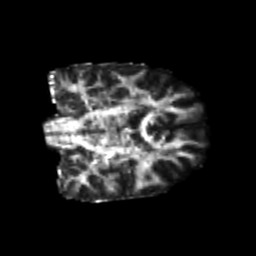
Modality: FA
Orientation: coronal
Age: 23
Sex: female
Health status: healthy
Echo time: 0.074 s